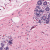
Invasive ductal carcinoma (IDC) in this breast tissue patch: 0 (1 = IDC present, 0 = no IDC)